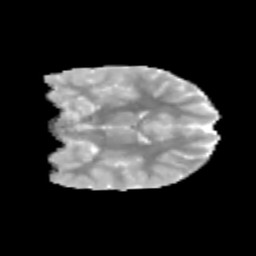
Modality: MD
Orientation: coronal
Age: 9
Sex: female
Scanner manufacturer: siemens
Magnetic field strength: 3 T
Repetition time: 3.8 s
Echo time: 0.07 s